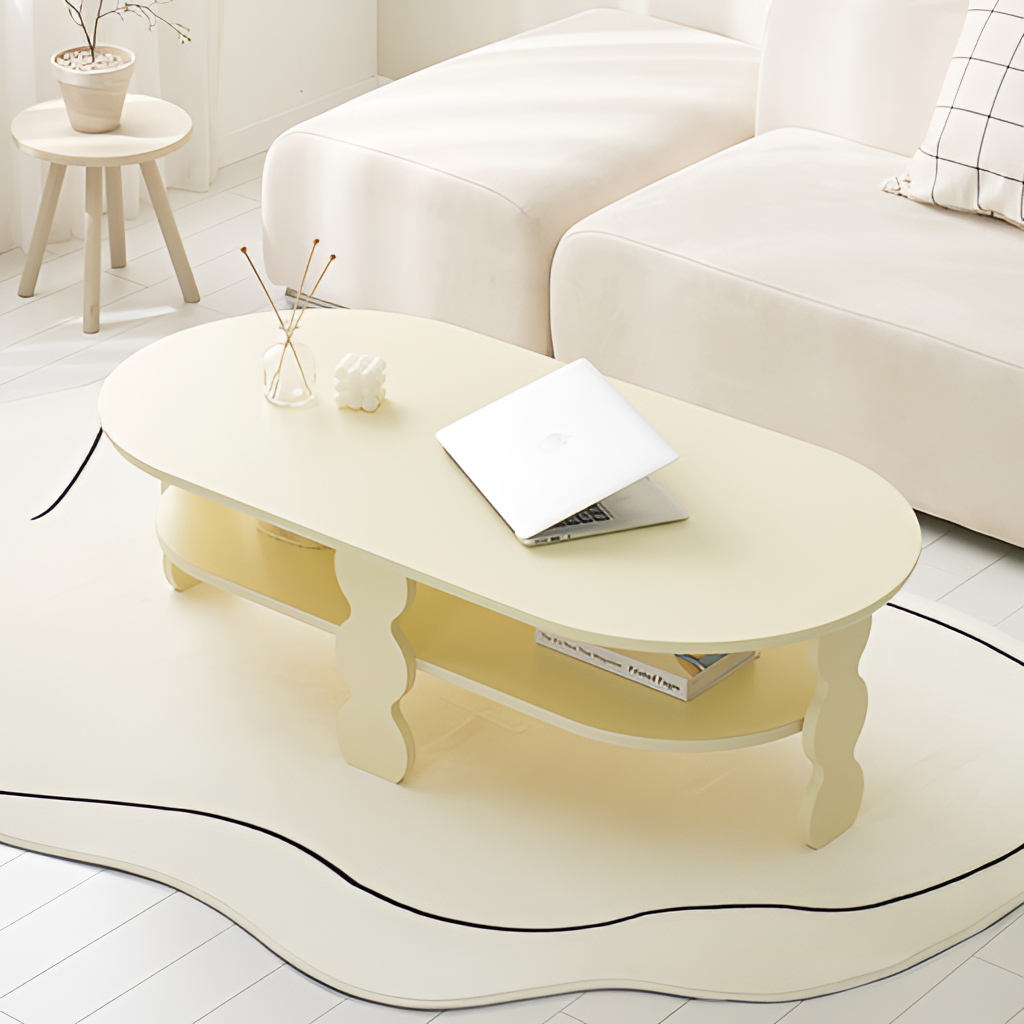
wood coffee table, living room, white paint wallpaper, with solid pattern, minimalist, white wood flooring, with plank pattern